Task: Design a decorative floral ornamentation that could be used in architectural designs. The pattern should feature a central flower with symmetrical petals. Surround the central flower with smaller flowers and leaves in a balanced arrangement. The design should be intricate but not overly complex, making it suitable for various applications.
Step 853:
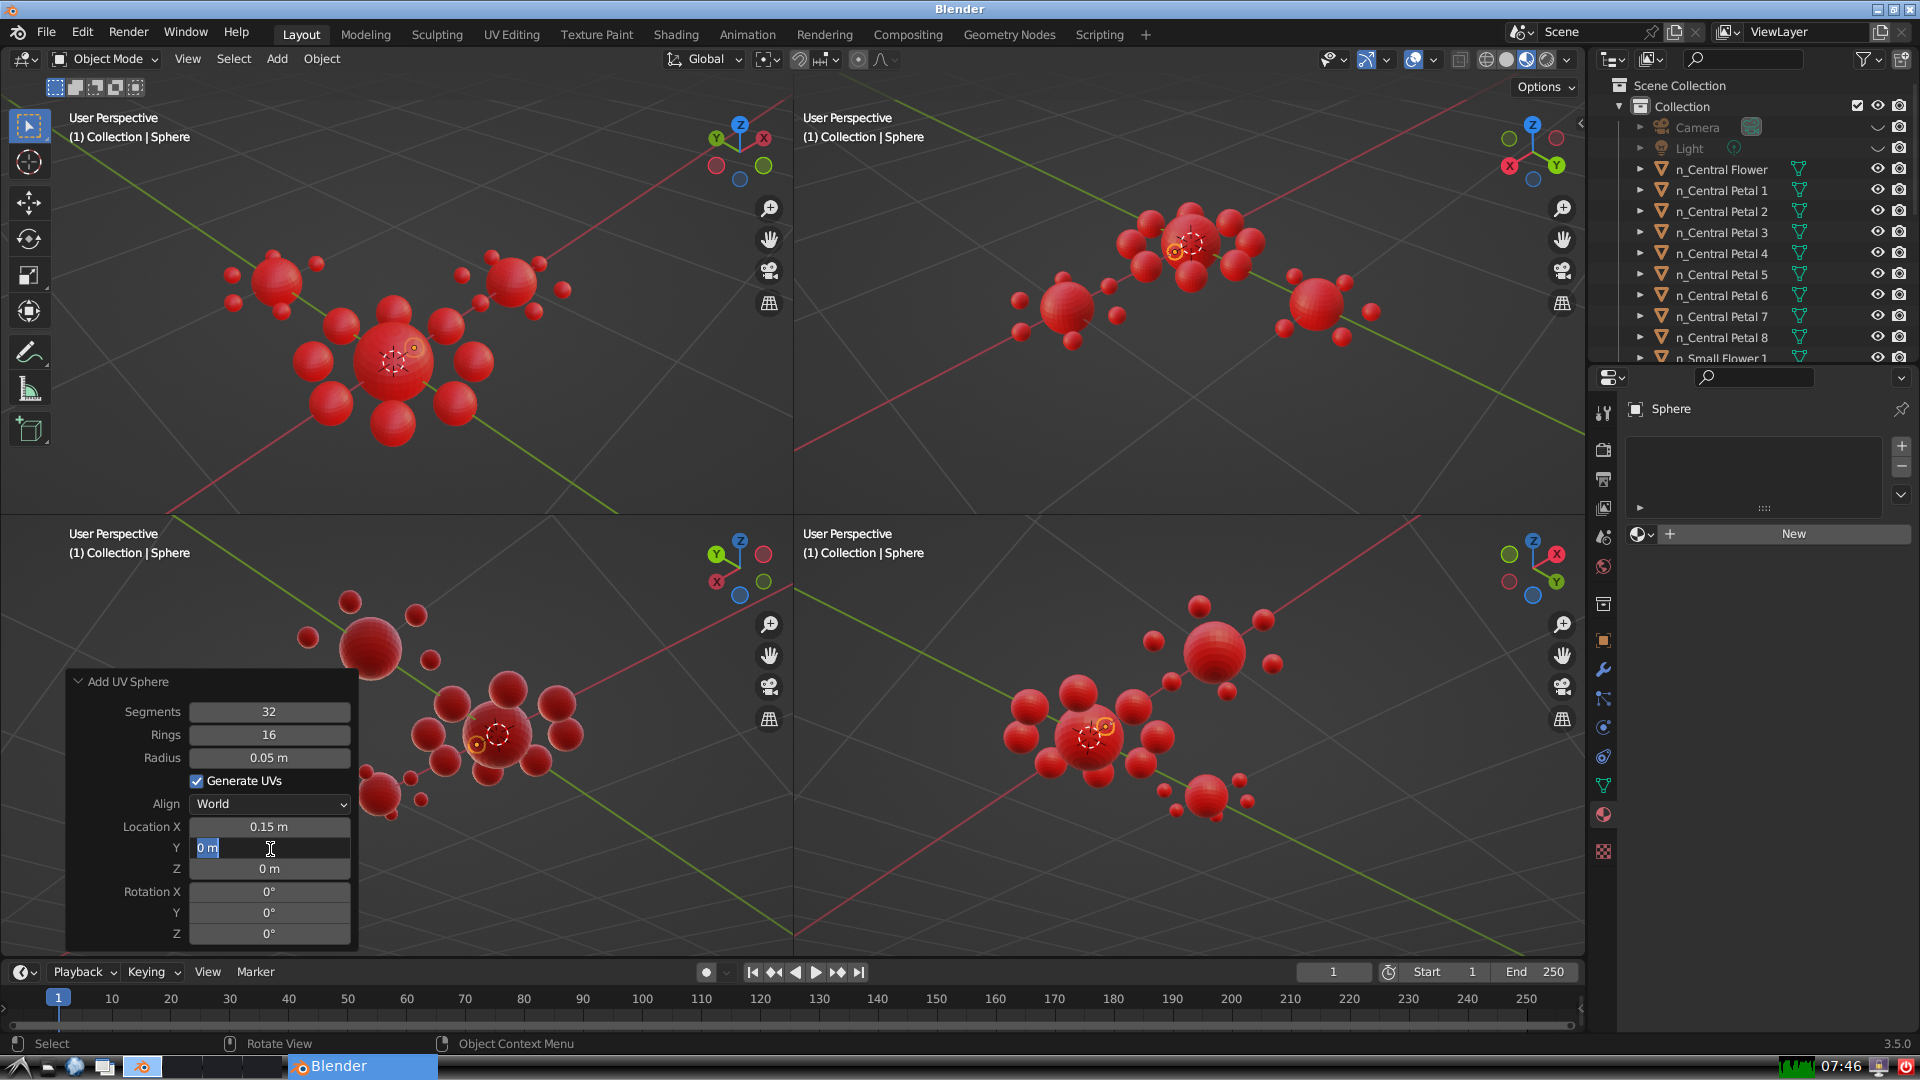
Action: input_text: 0.7401923788646685